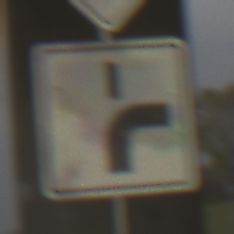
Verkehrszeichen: VerlaufVorfahrtsstrasse8
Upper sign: Vorfahrtsstrasse
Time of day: SunriseSunset
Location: Outdoor (Suburban)
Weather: PartlyCloudy
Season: NotSpecified
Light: Natural